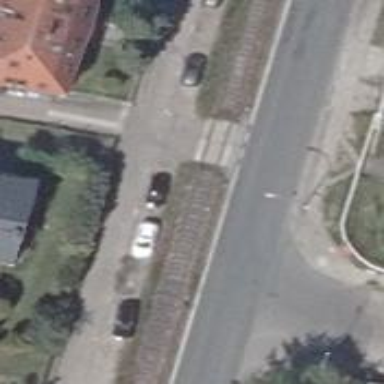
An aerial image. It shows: Uncontrolled railway level crossing.